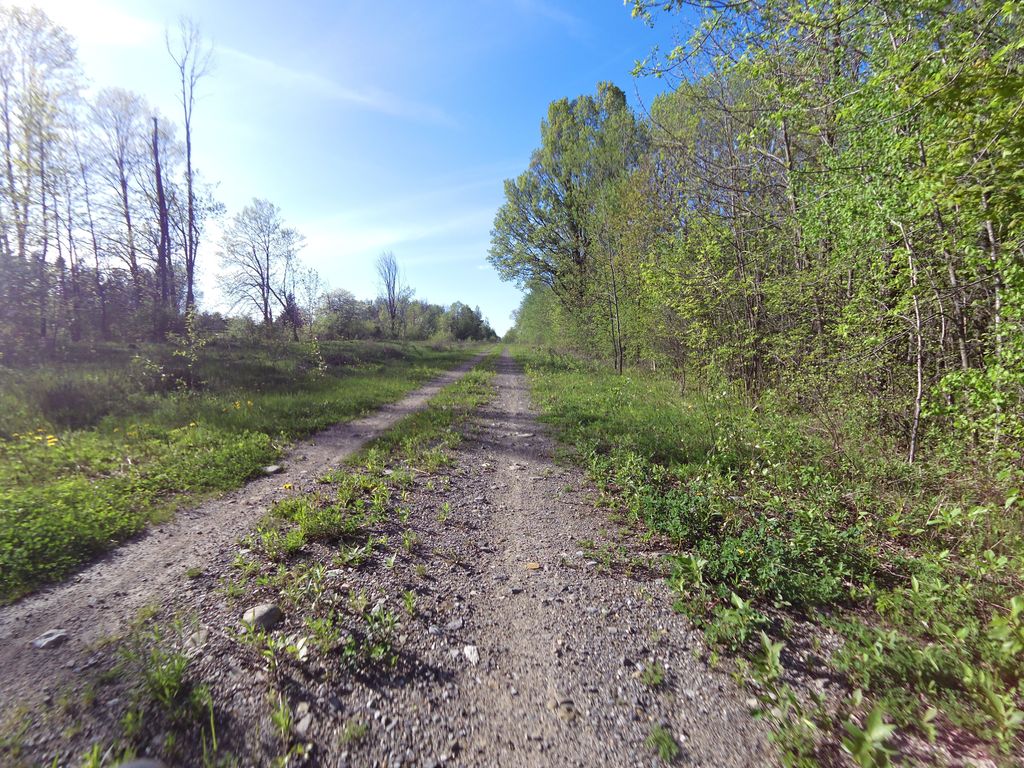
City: ottawa-gatineau